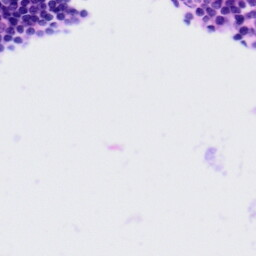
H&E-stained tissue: Tonsil